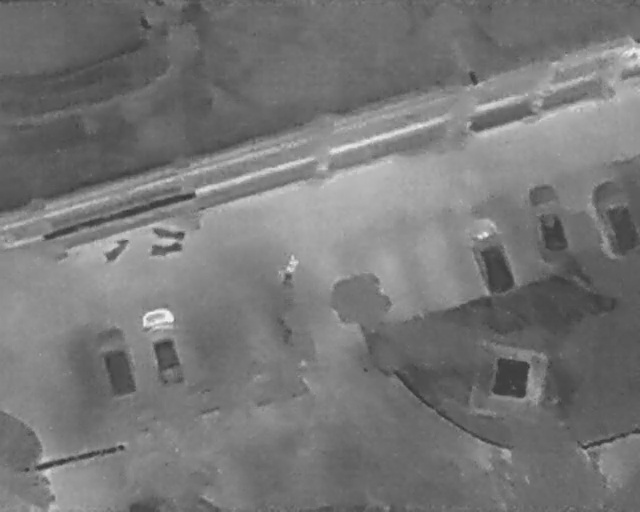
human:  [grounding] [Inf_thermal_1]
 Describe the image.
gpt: In the satellite image, there is  <ref>1 medium car </ref> <box>[[12, 67, 23, 73, 166]]</box> located at bottom left,  <ref>1 medium car </ref> <box>[[19, 64, 31, 71, 168]]</box> located at left,  <ref>2 medium car </ref> <box>[[70, 46, 82, 53, 162], [79, 39, 91, 45, 166]]</box> located at right,  <ref>1 large car </ref> <box>[[89, 38, 102, 47, 2]]</box> located at right,  <ref>1 large person </ref> <box>[[43, 50, 47, 53, 16]]</box> located at center,  <ref>3 medium bicycle </ref> <box>[[25, 42, 27, 48, 10], [24, 45, 26, 52, 171], [15, 46, 20, 50, 35]]</box> located at left.